Question: Here an example that I want

Those images are loaded from a while loop in MySQL and would like that the spacing between them make in sort that the left column and right are touching each side and the middle in centered. Like the picture :D
The CSS I have:
'''
#realisation .box{
float:left;
width:286px;
background:#fff;
padding:10px;
margin-right:20px;
-moz-box-shadow: 1px 2px 2px #ccc;
-webkit-box-shadow: 1px 2px 2px #ccc;
box-shadow: 1px 2px 2px #ccc;
}
#realisation .box:last-child{
margin-right:0px;
}
'''
And the loop
'''
<div class="box">
<div><img src="imgs/beta/imgpasrap.jpg" width="286" height="176"/></div>
<p>Text here</p>
</div>
'''
It's working great for the first 3 box, but more than that, the display is messed up. How could I achieve that like the picture above?
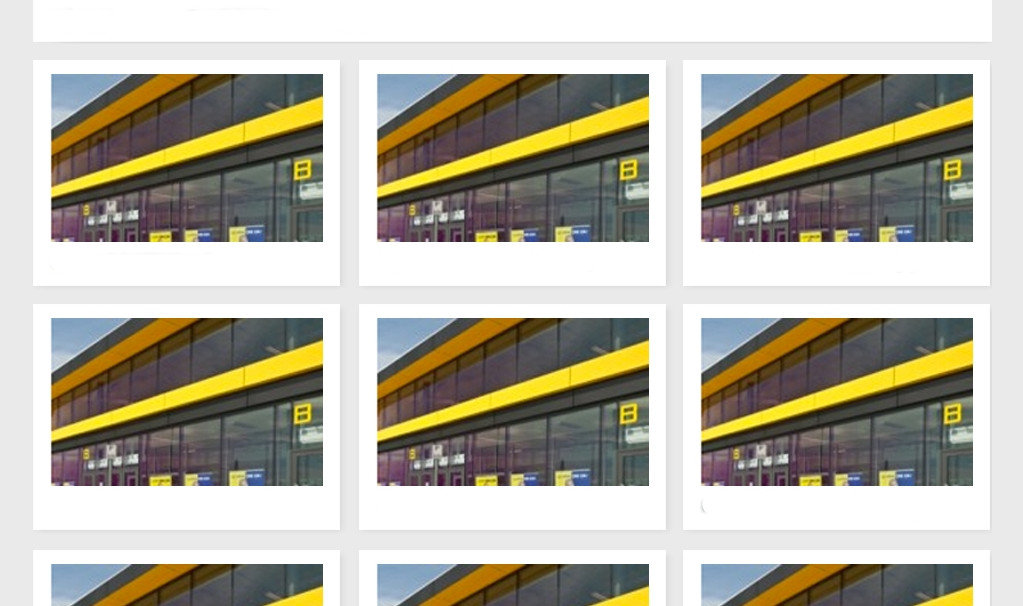
Answer: Set a width on the box containing all of these images. (reference: <URL>
(note: the styles for the images are only to maintain their size - they do not need to be added)
'''
<div id="outer">
<!-- image HTML stuff goes here -->
</div>
'''
'''
#outer{
width: 1000px;
}
'''